Question: I am having a dataframe as like below. Build used to change weekly twise or
once. Whenever it get changed, It needs to be get identified in the ggplot
graph by adding one more scatter plot(let me know if there is better idea)
using the same x axis(date).
For that I thought to add one more column to this dataframe.
'''
date build Runtime
2 2013-07-16 build-2013-07-09-1332 672.918
4 2013-07-17 build-2013-07-15-0510 696.924
6 2013-07-18 build-2013-07-15-0510 736.720
8 2013-07-19 build-2013-07-18-1644 693.206
10 2013-07-20 build-2013-07-18-1644 699.332
12 2013-07-24 build-2013-07-22-0510 712.388
14 2013-07-25 build-2013-07-22-0510 711.573
16 2013-07-26 build-2013-07-22-0510 715.223
18 2013-07-27 build-2013-07-22-0510 715.180
20 2013-07-31 build-2013-07-29-0510 717.888
22 2013-08-01 build-2013-07-29-0510 716.315
24 2013-08-02 build-2013-07-29-0510 719.216
26 2013-08-03 build-2013-07-29-0510 716.073
28 2013-08-07 build-2013-08-05-0510 717.566
'''
Added one more column called BuildChange as like below. Used awk command to do
the same.
'''
cat q.txt | awk 'BEGIN{CBD=""}{if($3 != CDB){print $2","$3","$4","1}else{print $2","$3","$4","0}CDB=$3;}'
date build Runtime BuildChange
2 2013-07-16 build-2013-07-09-1332 672.918 5
4 2013-07-17 build-2013-07-15-0510 696.924 5
6 2013-07-18 build-2013-07-15-0510 736.720
8 2013-07-19 build-2013-07-18-1644 693.206 5
10 2013-07-20 build-2013-07-18-1644 699.332
12 2013-07-24 build-2013-07-22-0510 712.388 5
14 2013-07-25 build-2013-07-22-0510 711.573
16 2013-07-26 build-2013-07-22-0510 715.223
18 2013-07-27 build-2013-07-22-0510 715.180
20 2013-07-31 build-2013-07-29-0510 717.888 5
22 2013-08-01 build-2013-07-29-0510 716.315
24 2013-08-02 build-2013-07-29-0510 719.216
26 2013-08-03 build-2013-07-29-0510 716.073
28 2013-08-07 build-2013-08-05-0510 717.566 5
'''
I'm thinking to do the same in for loop. Is there a better idea to add one
more column and display the change of build in the graph.
Result graph but I want without above and right axis

dput() for my dataframe
'''
structure(list(date = structure(1:28, .Label = c("2013-07-16",
"2013-07-17", "2013-07-18", "2013-07-19", "2013-07-20", "2013-07-24",
"2013-07-25", "2013-07-26", "2013-07-27", "2013-07-31", "2013-08-01",
"2013-08-02", "2013-08-03", "2013-08-07", "2013-08-08", "2013-08-09",
"2013-08-10", "2013-08-14", "2013-08-15", "2013-08-16", "2013-08-17",
"2013-08-21", "2013-08-22", "2013-08-23", "2013-08-24", "2013-08-28",
"2013-08-29", "2013-08-30", "2013-08-31", "2013-09-04", "2013-09-05",
"2013-09-06", "2013-09-07", "2013-09-11", "2013-09-12", "2013-09-13",
"2013-09-18", "2013-09-19", "2013-09-20", "2013-09-21", "2013-09-25",
"2013-09-26", "2013-09-27", "2013-09-28", "2013-10-02", "2013-10-03",
"2013-10-04", "2013-10-05", "2013-10-09", "2013-10-10", "2013-10-11",
"2013-10-12", "2013-10-16", "2013-10-17", "2013-10-18", "2013-10-19",
"2013-10-23", "2013-10-24", "2013-10-25", "2013-10-26", "2013-10-30",
"2013-10-31", "2013-11-01", "2013-11-02", "2013-11-06", "2013-11-07",
"2013-11-08", "2013-11-09"), class = "factor"), build = structure(c(1L,
2L, 2L, 3L, 3L, 4L, 4L, 4L, 4L, 5L, 5L, 5L, 5L, 6L, 6L, 6L, 6L,
7L, 7L, 7L, 7L, 8L, 8L, 8L, 8L, 9L, 9L, 9L), .Label = c("build-2013-07-09-1332",
"build-2013-07-15-0510", "build-2013-07-18-1644",
"build-2013-07-22-0510", "build-2013-07-29-0510",
"build-2013-08-05-0510", "build-2013-08-13-1329",
"build-2013-08-20-0510", "build-2013-08-27-0510",
"build-2013-09-03-1340", "build-2013-09-10-1326",
"build-2013-09-17-0510", "build-2013-09-26-0510",
"build-2013-10-08-1359", "build-2013-10-14-0510",
"build-2013-10-18-1437", "build-2013-10-18-1437-PLUS-11259-11737",
"build-2013-10-28-0510", "build-2013-11-04-0510"
), class = "factor"), Runtime = c(672.918, 696.924, 736.72, 693.206,
699.332, 712.388, 711.573, 715.223, 715.18, 717.888, 716.315,
719.216, 716.073, 717.566, 723.644, 720.374, 726.145, 710.658,
715.002, 718.742, 727.297, 711.684, 714.743, 715.815, 726.467,
742.33, 746.352, 749.55)), .Names = c("date", "build", "Runtime"
), row.names = c(2L, 4L, 6L, 8L, 10L, 12L, 14L, 16L, 18L, 20L,
22L, 24L, 26L, 28L, 30L, 32L, 34L, 36L, 38L, 40L, 42L, 44L, 46L,
48L, 50L, 52L, 54L, 55L), class = "data.frame")
'''
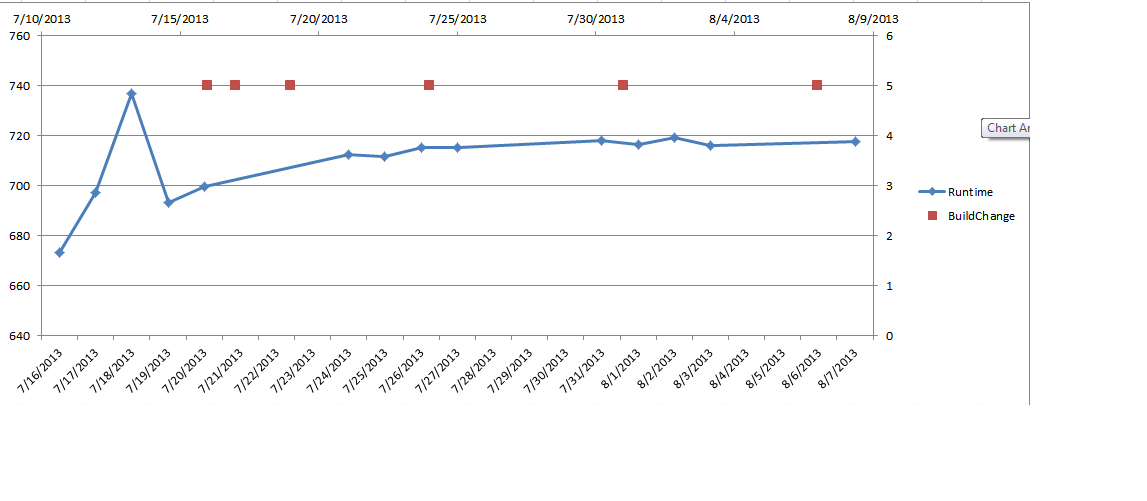
Answer: If 'df' is your dataframe, then something along these lines should get you started.
'''
library(ggplot2)
# identify change in build
df$buildchange <- c(1,as.integer(diff(df$build))
df[df$buildchange==0,"buildchange"]=NA
#plot
p1 <- ggplot(
data = df,
aes(
x = date)) +
geom_line(
aes(
y = Runtime,
group = 1,
colour = "Runtime")
) +
geom_point(
aes(
y = Runtime*buildchange,
size = 5,
colour = "Build Change")
) +
theme(axis.text.x = element_text(angle = 90, hjust = 1))
'''